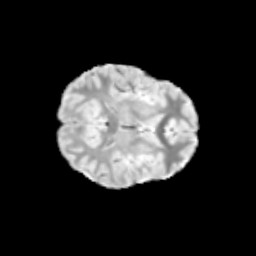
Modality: T2w
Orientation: axial
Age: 10
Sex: female
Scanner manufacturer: siemens
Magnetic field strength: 3 T
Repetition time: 3.8 s
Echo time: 0.07 s